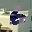
Label: 6